Aerial crown-view tile of a tropical tree (Barro Colorado Island, Panama), acquired 20241014:
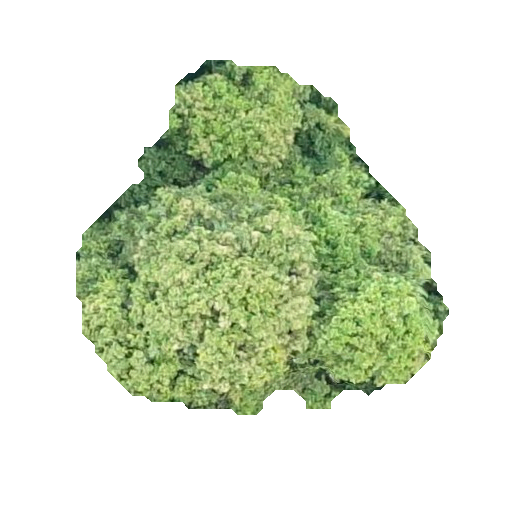
Species: Prioria copaifera
GBIF accepted scientific name: Prioria copaifera
Crown area: 140.301 m²